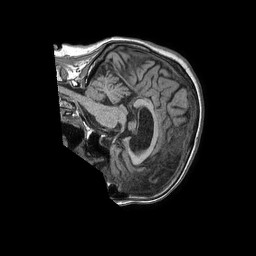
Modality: T1w
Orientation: sagittal
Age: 85
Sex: female
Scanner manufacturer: philips
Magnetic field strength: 1.5 T
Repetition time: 0.007824 s
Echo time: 0.003646 s